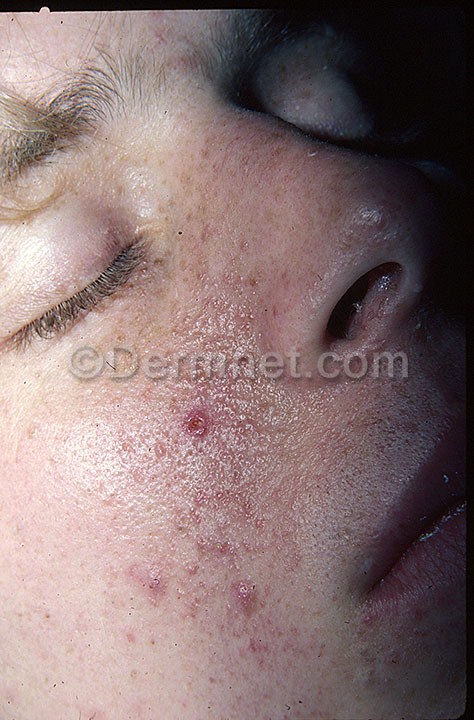
Disease: Systemic Disease